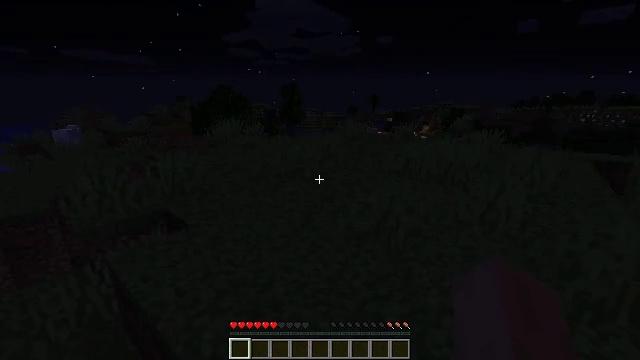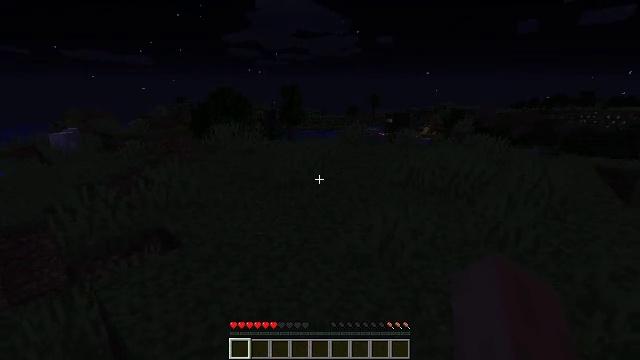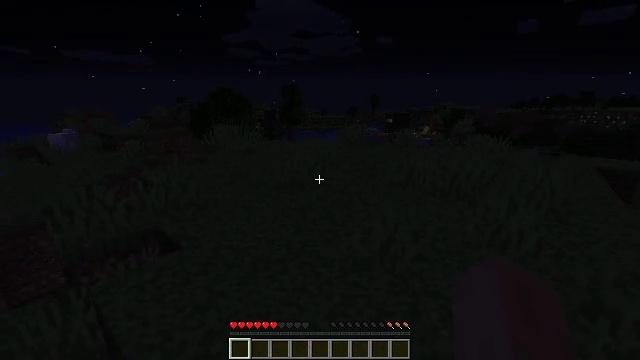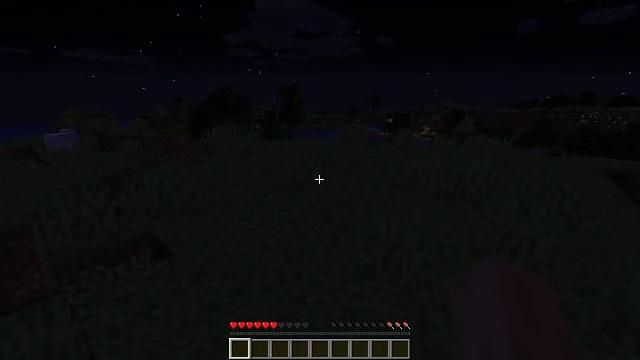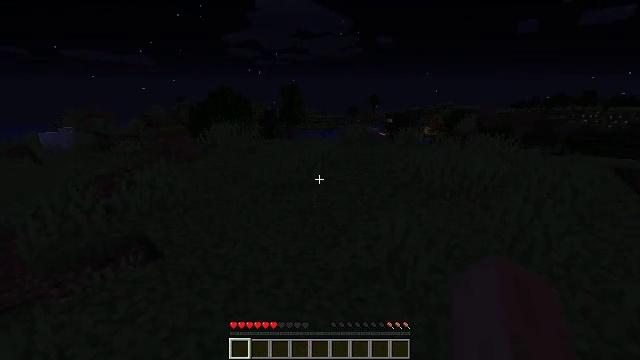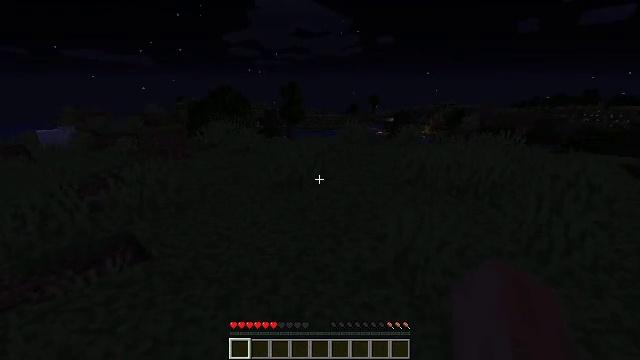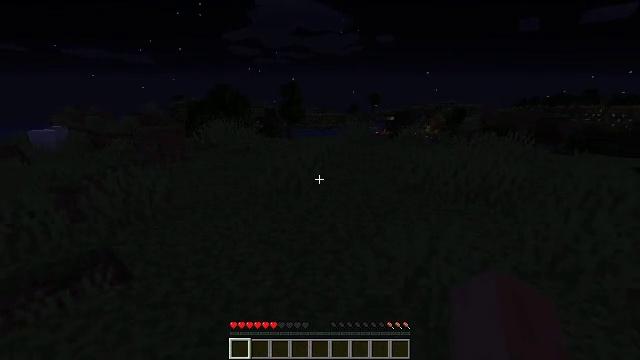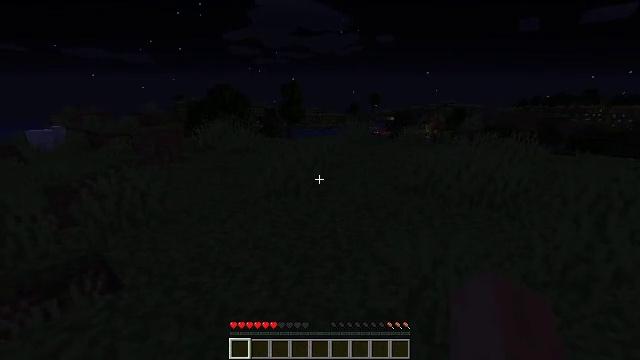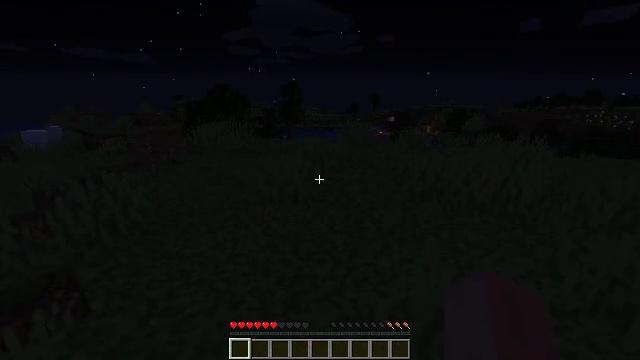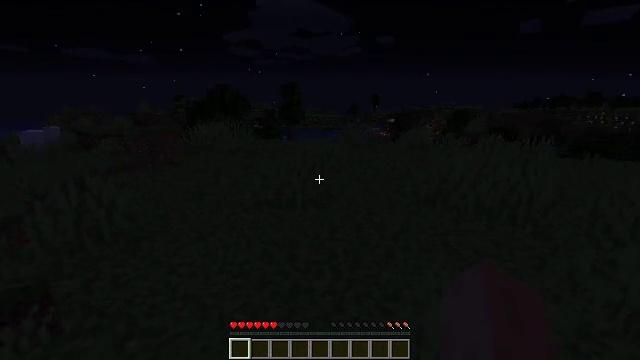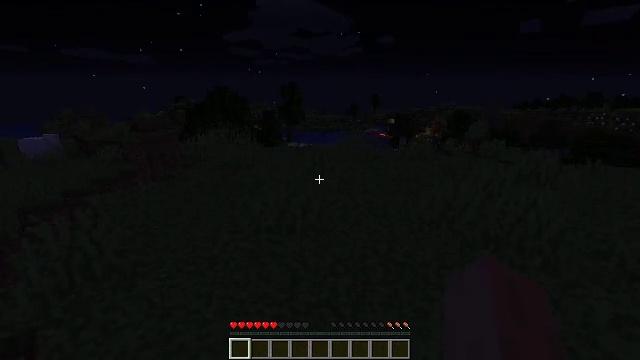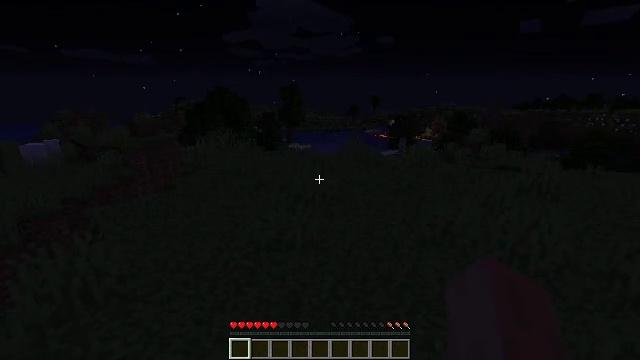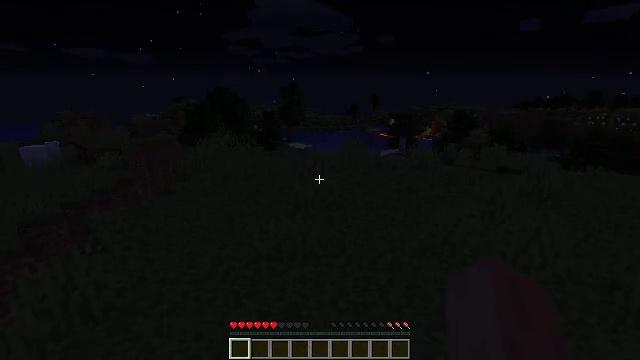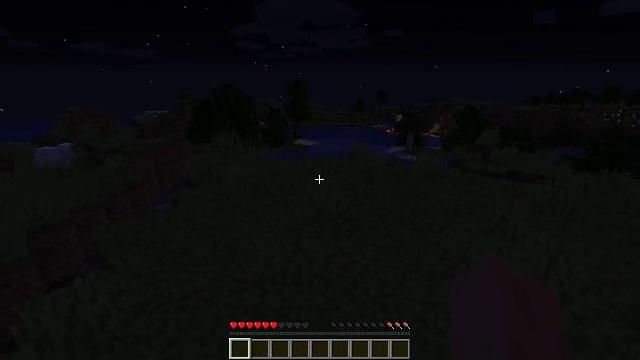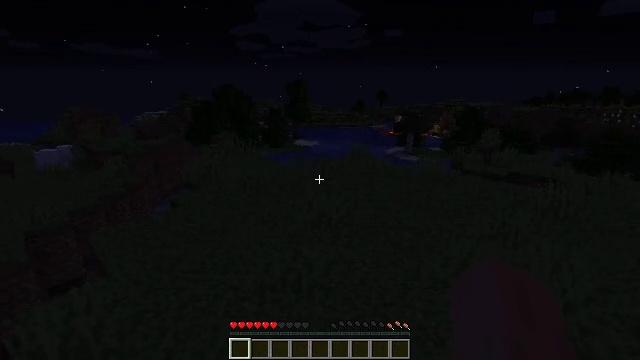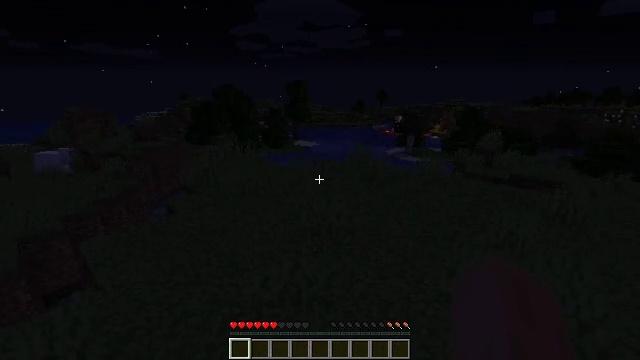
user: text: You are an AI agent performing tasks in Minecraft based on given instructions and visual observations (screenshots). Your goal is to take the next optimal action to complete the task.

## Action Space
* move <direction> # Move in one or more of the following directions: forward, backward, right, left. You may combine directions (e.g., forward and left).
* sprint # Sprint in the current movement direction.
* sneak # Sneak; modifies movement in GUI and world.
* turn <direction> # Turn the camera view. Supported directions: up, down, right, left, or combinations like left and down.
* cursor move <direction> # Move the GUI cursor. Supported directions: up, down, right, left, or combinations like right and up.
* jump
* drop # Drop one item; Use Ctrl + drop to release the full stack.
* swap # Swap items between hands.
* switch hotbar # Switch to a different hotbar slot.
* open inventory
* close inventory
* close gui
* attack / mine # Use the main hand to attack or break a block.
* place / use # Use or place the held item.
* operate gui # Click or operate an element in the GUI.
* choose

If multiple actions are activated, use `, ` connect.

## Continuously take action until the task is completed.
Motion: motion action
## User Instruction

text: Mine grass block from the ground.
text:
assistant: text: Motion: move forward, jump
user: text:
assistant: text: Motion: move forward
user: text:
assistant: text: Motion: move forward
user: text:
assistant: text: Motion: move forward
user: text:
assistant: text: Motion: move forward
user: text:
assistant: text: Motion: move forward
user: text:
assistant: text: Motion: move forward
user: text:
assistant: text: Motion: move forward
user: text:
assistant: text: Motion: move forward
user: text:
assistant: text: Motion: move forward, jump
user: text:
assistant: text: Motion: move forward, jump
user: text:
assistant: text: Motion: move forward, jump
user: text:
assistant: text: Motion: move forward, turn left and down, jump
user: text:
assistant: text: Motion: move forward, jump
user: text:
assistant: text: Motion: move forward, jump
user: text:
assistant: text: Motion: move forward, jump
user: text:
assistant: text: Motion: move forward, jump
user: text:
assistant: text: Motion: move forward, jump
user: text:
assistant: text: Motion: move forward, jump
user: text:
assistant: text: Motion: move forward, jump
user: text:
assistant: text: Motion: move forward, jump
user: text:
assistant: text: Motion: move forward, jump
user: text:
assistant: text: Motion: move forward, jump
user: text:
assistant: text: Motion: move forward, jump
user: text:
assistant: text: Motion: move forward, jump
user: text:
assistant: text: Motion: move forward, jump
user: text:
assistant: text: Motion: move forward, jump
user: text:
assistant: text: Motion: move forward, jump
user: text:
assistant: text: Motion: move forward, jump
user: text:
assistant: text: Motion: move forward, jump